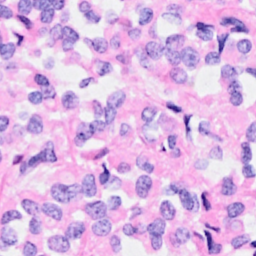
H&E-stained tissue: Breast